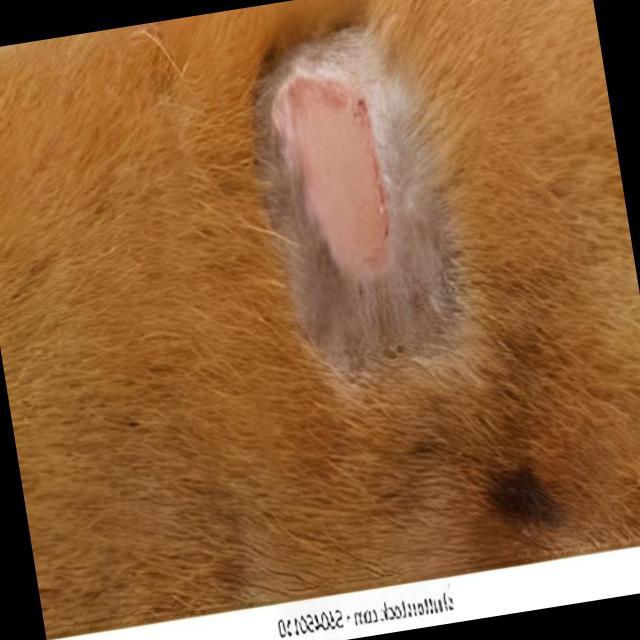
Canine ringworm (Dermatophytosis) — fungal infection caused by Microsporum or Trichophyton. Presents with circular alopecia, scaling, crusting, and broken hairs.